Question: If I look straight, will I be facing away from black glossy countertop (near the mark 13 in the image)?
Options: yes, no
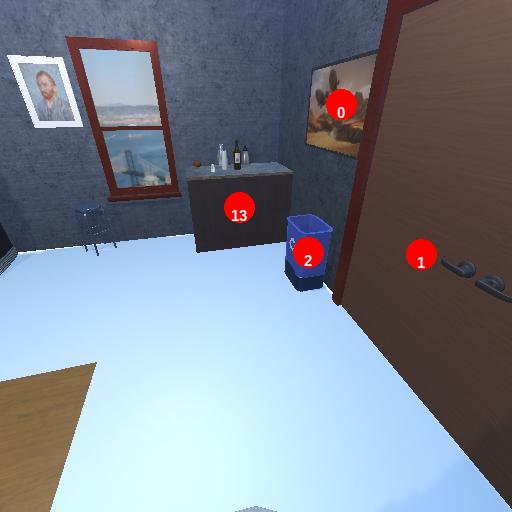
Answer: yes